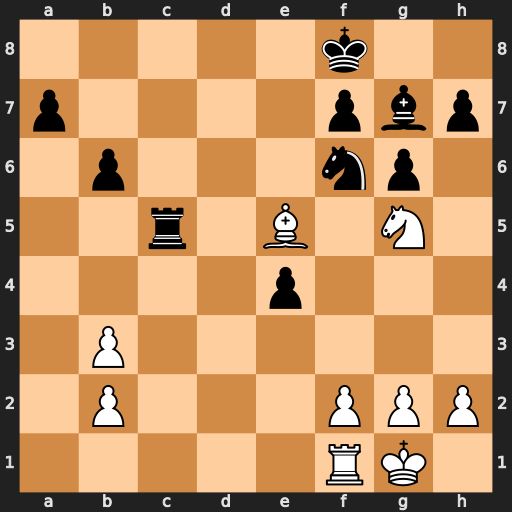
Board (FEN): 5k2/p4pbp/1p3np1/2r1B1N1/4p3/1P6/1P3PPP/5RK1
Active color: w
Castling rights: -
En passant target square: -
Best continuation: Bd6+ Kg8 Bxc5